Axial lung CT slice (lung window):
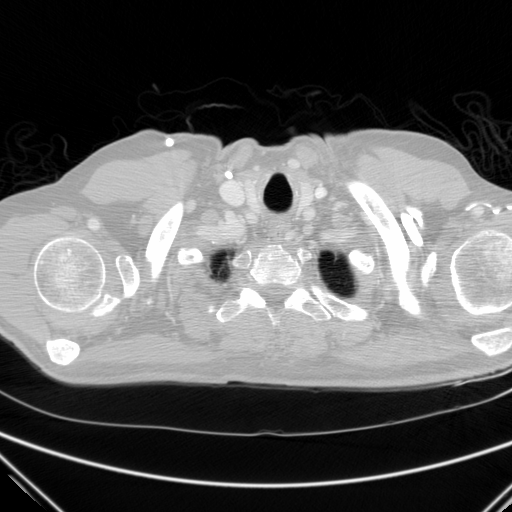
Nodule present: no